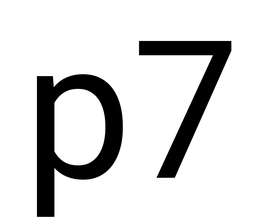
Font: Roboto_Regular